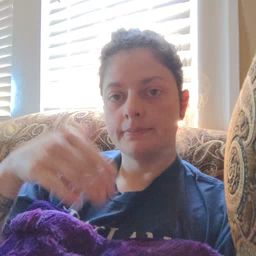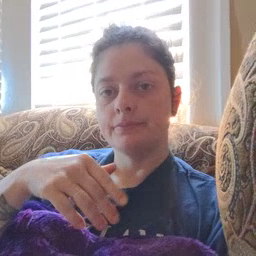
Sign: grandma